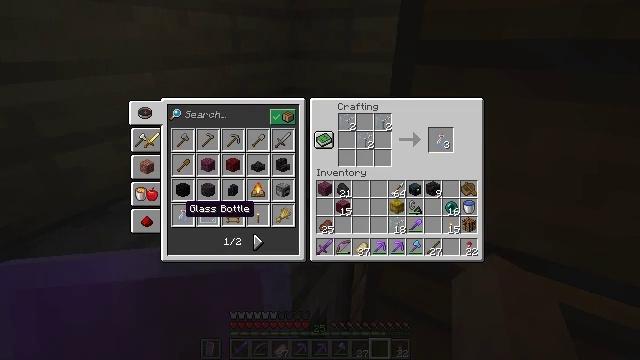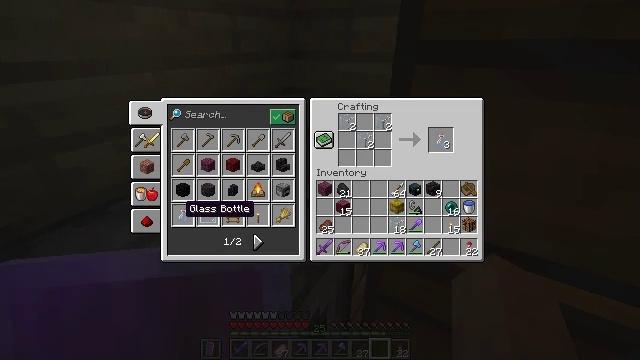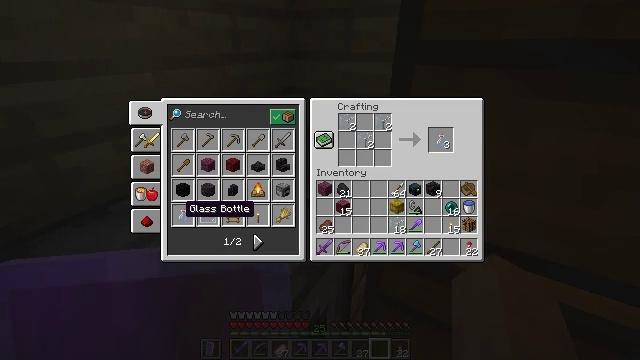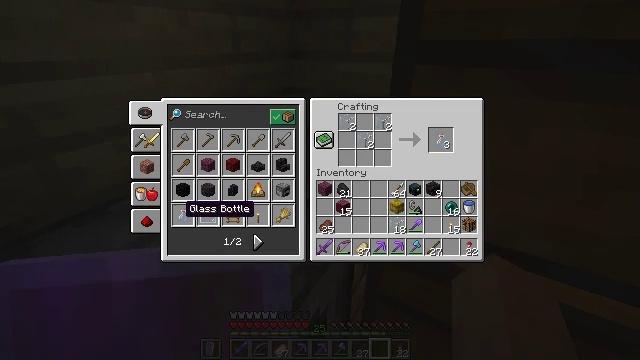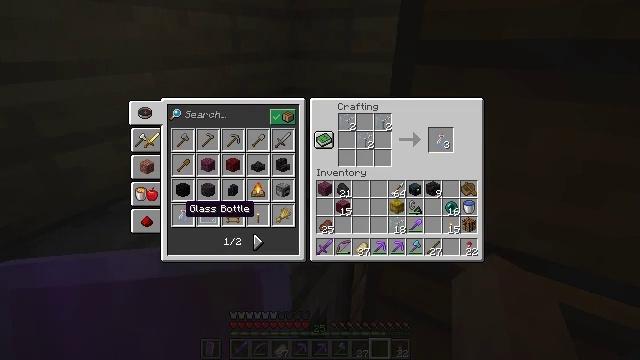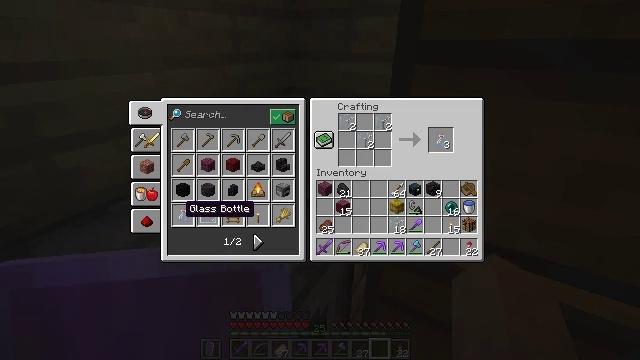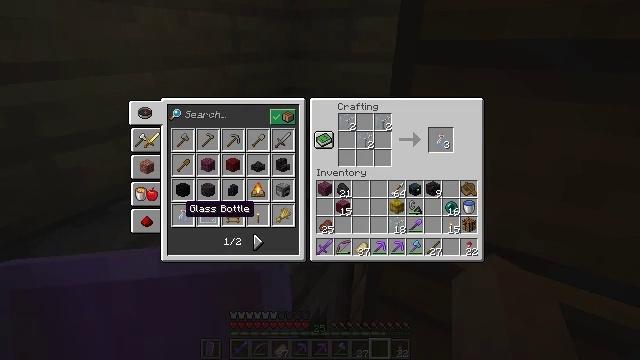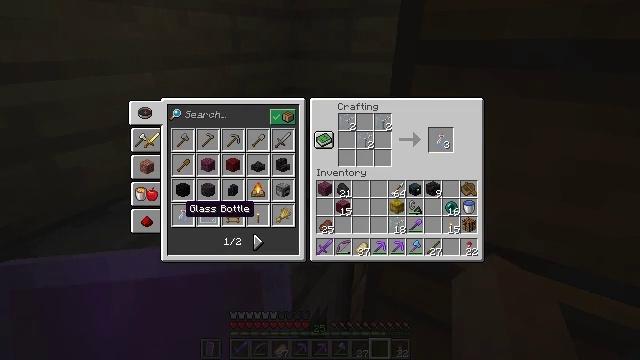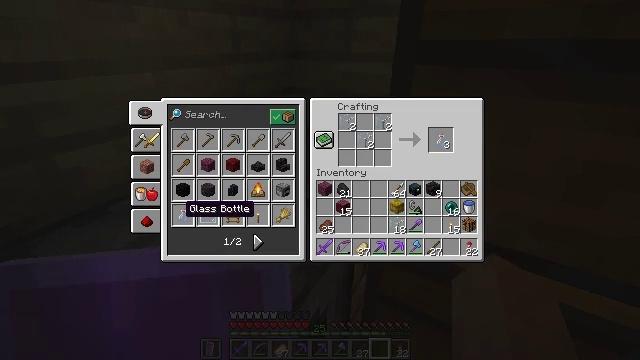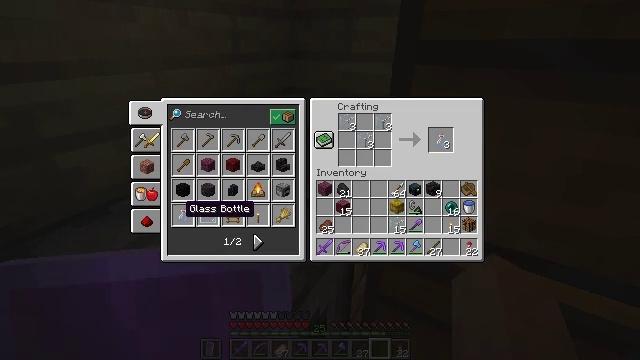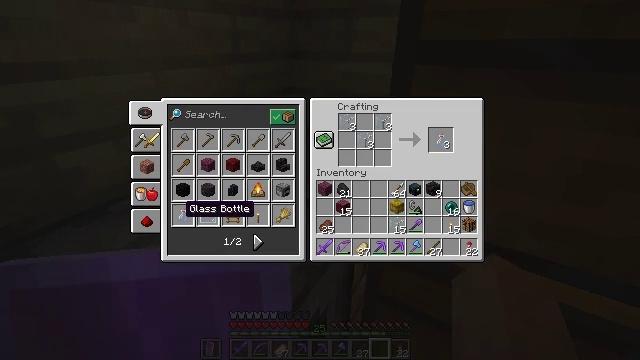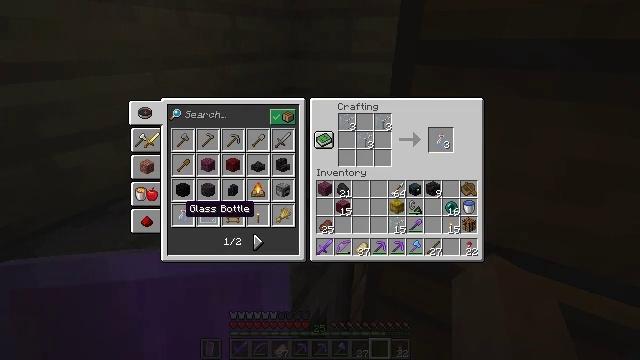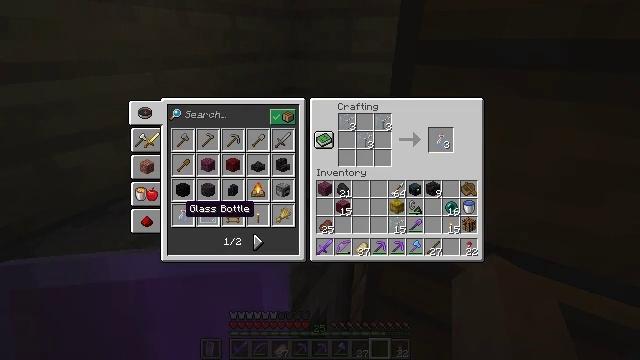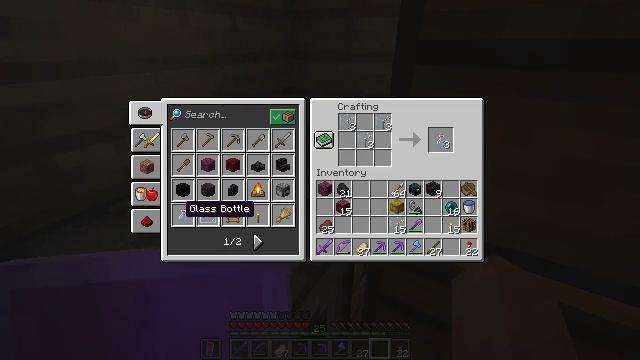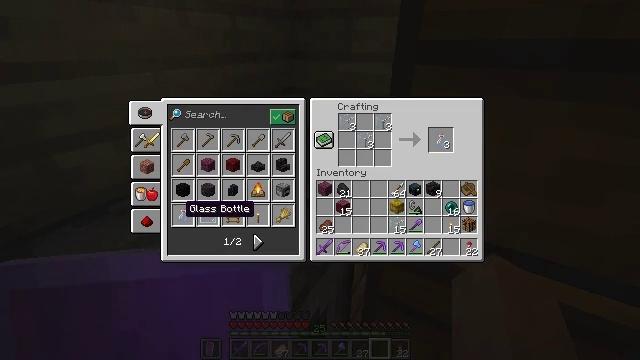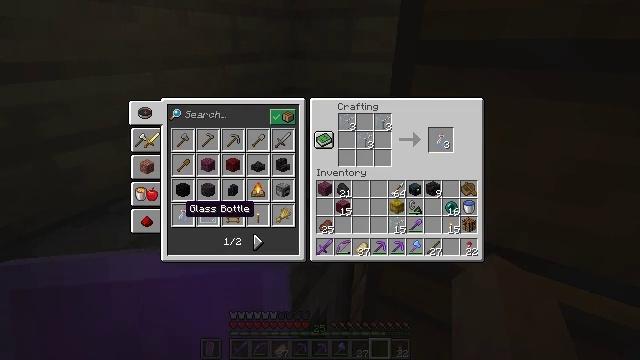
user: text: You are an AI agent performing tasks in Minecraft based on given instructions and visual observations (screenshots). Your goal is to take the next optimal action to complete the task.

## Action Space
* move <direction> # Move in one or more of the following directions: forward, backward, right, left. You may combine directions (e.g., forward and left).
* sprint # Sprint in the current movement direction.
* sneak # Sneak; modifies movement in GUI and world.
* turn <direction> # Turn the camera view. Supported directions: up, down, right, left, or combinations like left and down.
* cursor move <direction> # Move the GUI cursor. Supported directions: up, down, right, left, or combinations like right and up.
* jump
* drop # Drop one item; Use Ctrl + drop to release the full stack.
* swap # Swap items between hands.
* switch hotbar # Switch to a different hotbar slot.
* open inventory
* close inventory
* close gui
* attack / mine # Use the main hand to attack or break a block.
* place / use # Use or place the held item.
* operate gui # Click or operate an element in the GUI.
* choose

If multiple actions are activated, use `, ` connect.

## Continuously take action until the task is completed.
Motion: motion action
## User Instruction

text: Use glass in the crafting table to create a glass bottle.
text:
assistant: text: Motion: no_op
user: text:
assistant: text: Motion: no_op
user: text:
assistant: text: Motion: attack / mine
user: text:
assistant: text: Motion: attack / mine
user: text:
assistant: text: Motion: attack / mine
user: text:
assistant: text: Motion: no_op
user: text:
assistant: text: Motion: no_op
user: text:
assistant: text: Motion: no_op
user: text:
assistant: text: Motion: no_op
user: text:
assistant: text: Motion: no_op
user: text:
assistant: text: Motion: no_op
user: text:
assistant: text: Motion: no_op
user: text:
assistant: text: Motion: no_op
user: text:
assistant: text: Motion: no_op
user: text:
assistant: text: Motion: no_op
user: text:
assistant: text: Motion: no_op
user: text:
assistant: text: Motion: no_op
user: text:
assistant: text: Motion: no_op
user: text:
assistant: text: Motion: turn right and up
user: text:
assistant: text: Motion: turn right and up
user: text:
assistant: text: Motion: turn right and up
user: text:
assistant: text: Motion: turn right
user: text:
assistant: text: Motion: no_op
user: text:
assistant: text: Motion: no_op
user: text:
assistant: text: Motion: turn right
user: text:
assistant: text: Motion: sneak
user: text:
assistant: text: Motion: sneak
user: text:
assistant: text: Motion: sneak
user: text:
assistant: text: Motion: sneak
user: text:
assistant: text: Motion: sneak